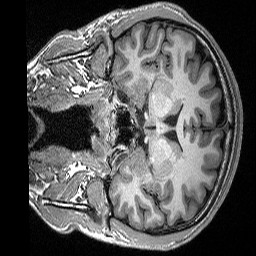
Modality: T1w
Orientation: coronal
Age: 18
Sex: male
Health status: healthy
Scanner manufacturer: siemens
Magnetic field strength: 3 T
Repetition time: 2.3 s
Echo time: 0.00298 s